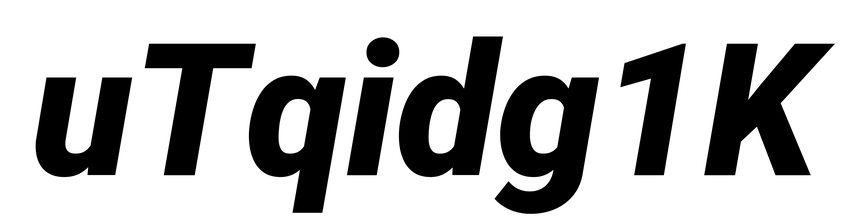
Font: Roboto-Italic_Black_Italic